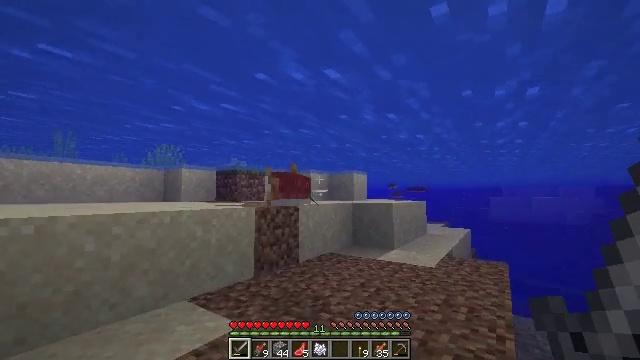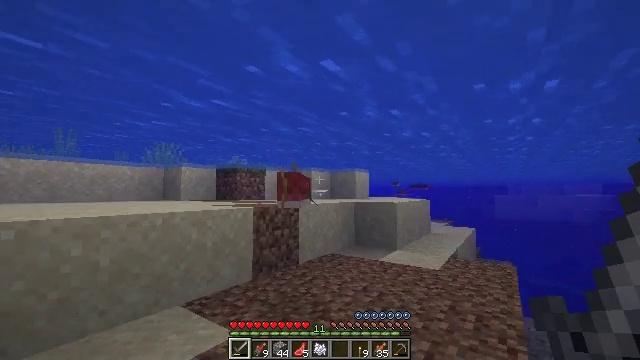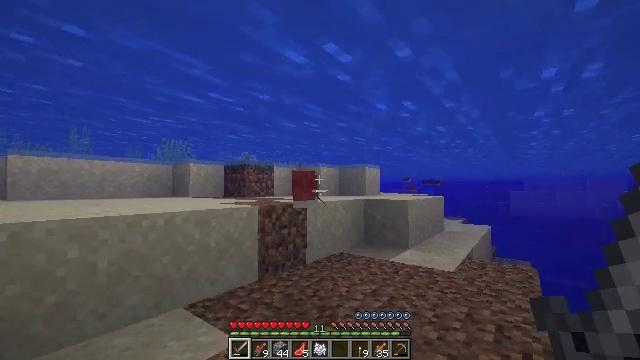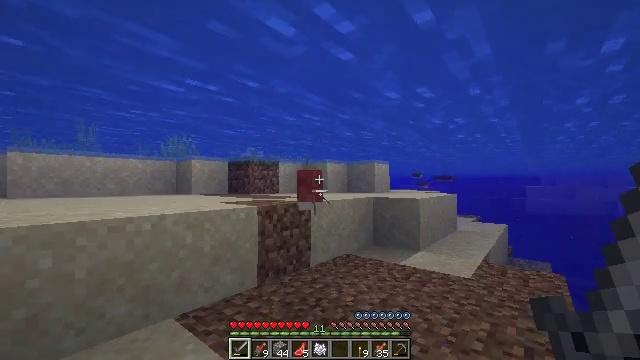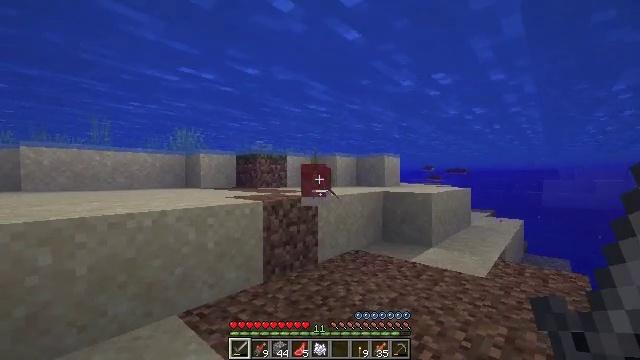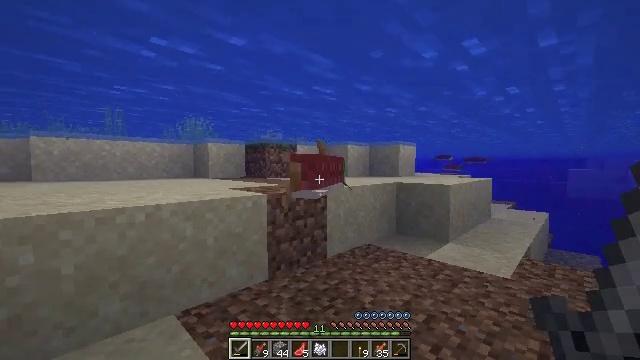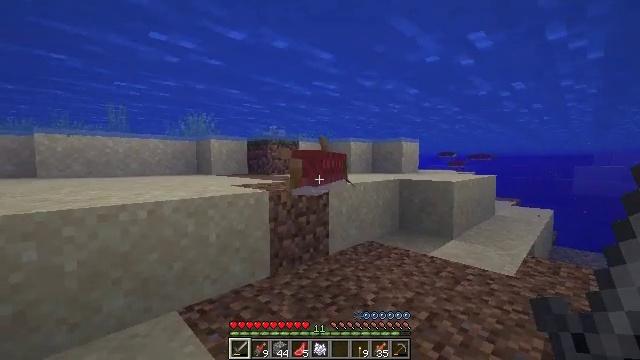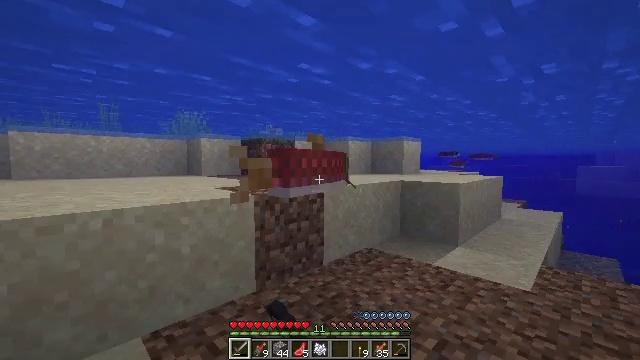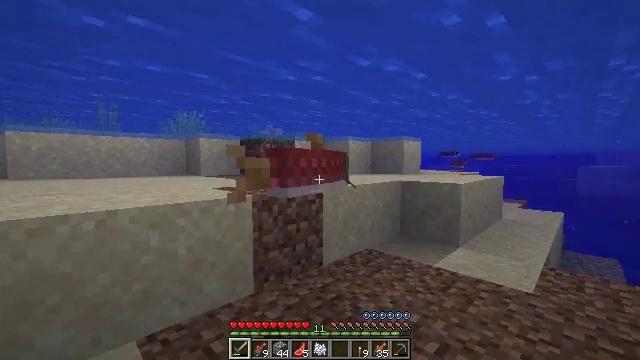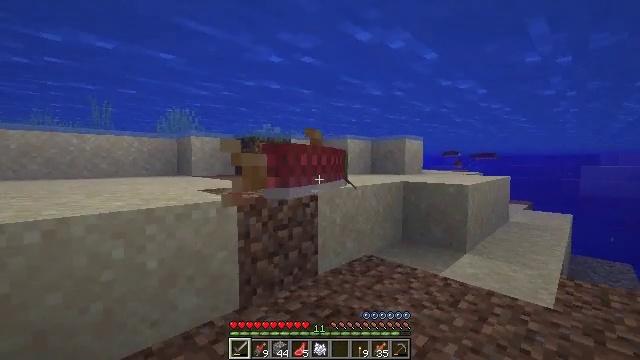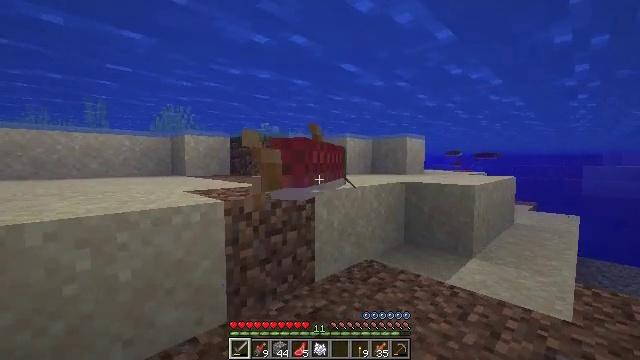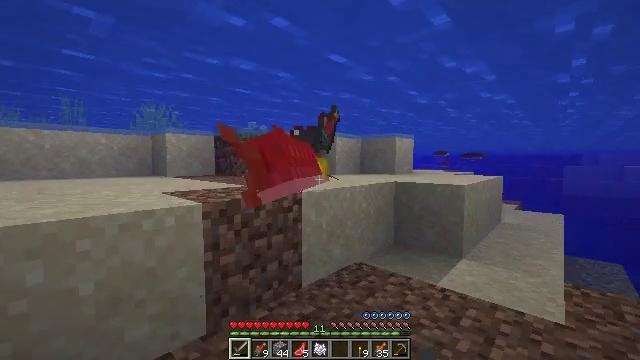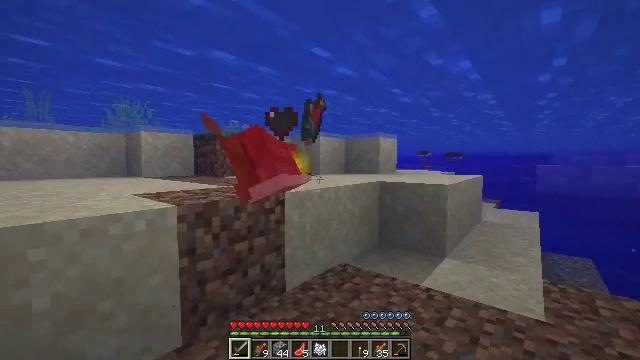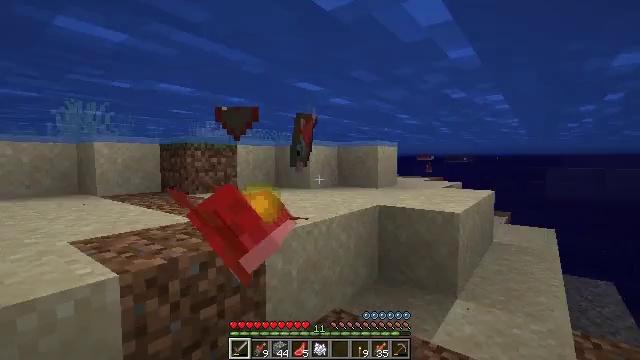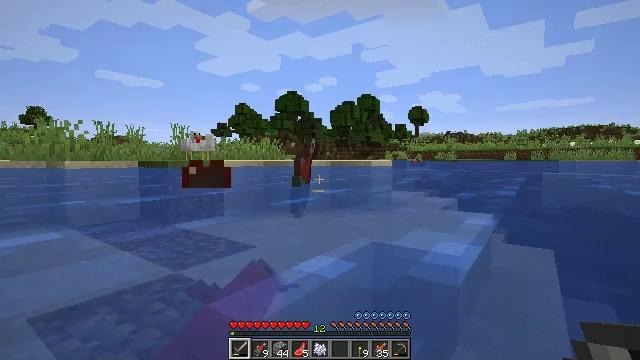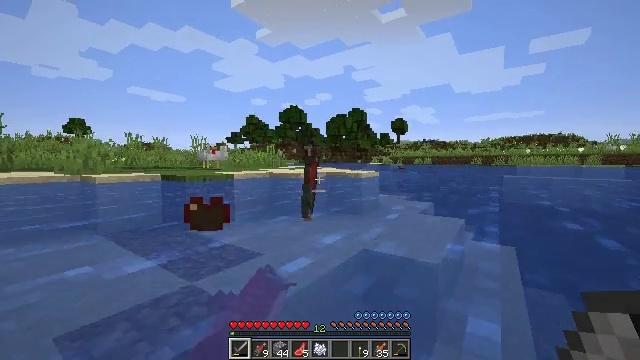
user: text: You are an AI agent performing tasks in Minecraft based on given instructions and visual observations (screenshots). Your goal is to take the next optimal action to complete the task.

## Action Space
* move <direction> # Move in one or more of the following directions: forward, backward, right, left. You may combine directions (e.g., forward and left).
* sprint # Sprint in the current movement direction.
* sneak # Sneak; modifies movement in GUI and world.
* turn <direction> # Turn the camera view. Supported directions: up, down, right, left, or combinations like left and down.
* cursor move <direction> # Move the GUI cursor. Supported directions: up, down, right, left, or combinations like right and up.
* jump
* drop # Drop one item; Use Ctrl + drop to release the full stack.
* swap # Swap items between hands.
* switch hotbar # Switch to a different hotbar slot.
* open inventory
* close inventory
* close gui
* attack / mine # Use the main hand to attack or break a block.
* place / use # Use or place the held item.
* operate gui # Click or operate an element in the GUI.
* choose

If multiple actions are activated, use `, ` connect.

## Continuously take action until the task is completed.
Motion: motion action
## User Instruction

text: Kill aquatic mobs.
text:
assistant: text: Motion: move forward
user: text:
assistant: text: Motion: move forward, turn left and down
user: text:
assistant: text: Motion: move forward, turn left and down
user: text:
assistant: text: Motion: move forward, turn left and down
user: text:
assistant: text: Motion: move forward, turn left and down
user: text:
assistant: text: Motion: move forward, attack / mine
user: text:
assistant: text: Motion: move forward, attack / mine
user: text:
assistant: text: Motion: move forward, attack / mine
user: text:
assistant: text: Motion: move forward
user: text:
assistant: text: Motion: move forward
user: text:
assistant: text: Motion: move forward, turn right
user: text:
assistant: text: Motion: move forward, turn right
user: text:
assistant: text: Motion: move forward, turn right
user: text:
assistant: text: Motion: move forward, turn right
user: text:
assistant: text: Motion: move forward, jump
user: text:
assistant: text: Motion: move forward, jump
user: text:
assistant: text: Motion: move forward, jump
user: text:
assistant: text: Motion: move forward, jump
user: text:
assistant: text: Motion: move forward, jump
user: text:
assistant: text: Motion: move forward
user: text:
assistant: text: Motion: move forward
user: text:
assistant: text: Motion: move forward
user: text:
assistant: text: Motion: move forward
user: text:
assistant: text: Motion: move forward, turn right and down
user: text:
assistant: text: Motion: move forward, turn right and down
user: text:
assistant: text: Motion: move forward, turn right and down
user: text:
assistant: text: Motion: move forward, turn right and down
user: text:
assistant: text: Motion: move forward, turn right and down
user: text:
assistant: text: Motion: move forward, turn right and down
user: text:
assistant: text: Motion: move forward, turn right